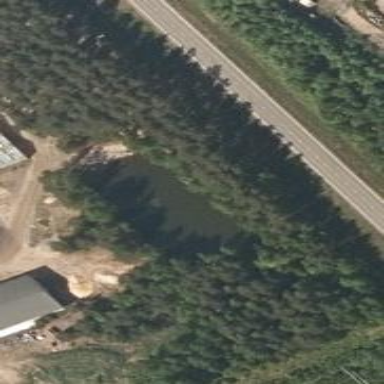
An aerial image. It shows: Pond with natural water.